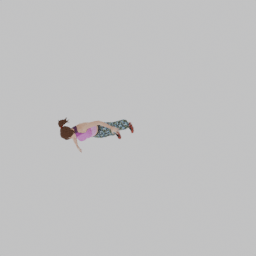
Label: people